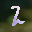
Label: 2